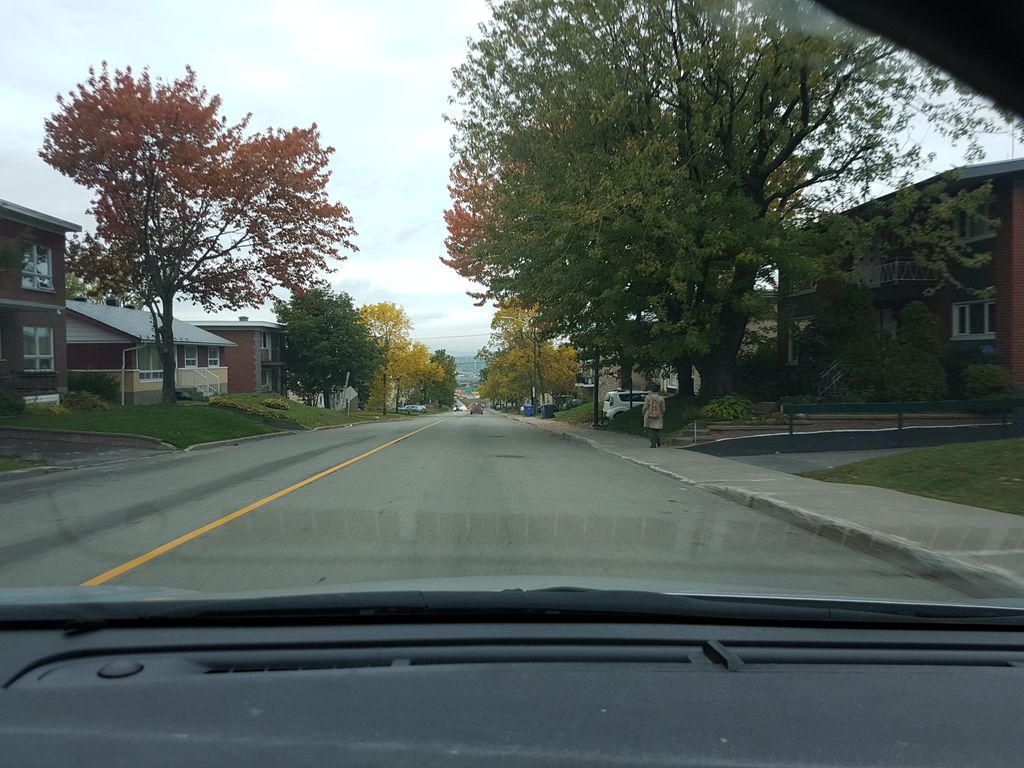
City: quebec_city